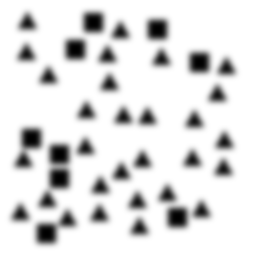
Squares: 9
Triangles: 29
Stars: 0
Total shapes: 38